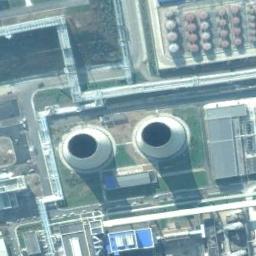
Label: thermal_power_station